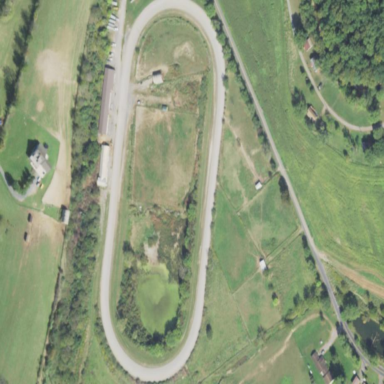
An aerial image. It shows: Motor sport raceway.